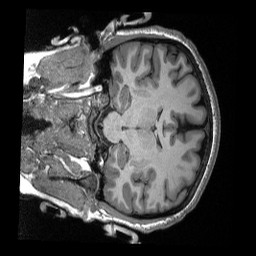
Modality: T1w
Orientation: coronal
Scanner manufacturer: siemens
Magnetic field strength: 3 T
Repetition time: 2.3 s
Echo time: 0.00308 s